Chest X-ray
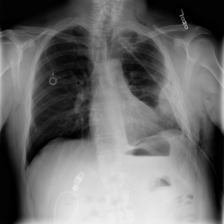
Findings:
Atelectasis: negative
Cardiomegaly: negative
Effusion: negative
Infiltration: negative
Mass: negative
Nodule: positive
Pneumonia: negative
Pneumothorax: positive
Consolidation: negative
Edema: negative
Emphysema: positive
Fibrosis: negative
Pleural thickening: positive
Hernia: negative